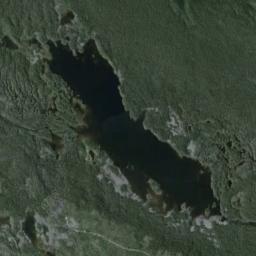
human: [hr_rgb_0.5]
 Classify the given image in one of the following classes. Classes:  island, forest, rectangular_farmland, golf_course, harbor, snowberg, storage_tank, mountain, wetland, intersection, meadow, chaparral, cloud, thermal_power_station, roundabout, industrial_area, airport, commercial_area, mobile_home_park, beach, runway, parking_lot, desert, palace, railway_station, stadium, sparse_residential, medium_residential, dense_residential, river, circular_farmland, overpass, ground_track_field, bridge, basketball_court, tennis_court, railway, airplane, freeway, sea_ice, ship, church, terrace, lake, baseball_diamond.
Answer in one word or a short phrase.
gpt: lake